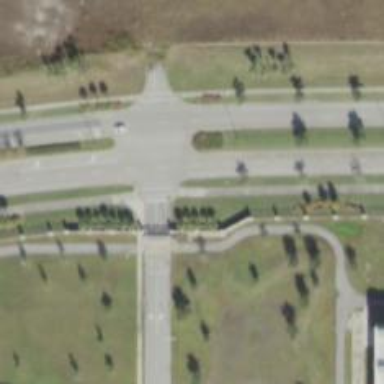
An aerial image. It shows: Marked crossing for cyclists on cycleway.